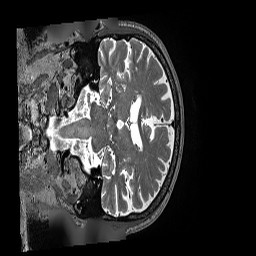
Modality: T2w
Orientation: coronal
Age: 84
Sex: female